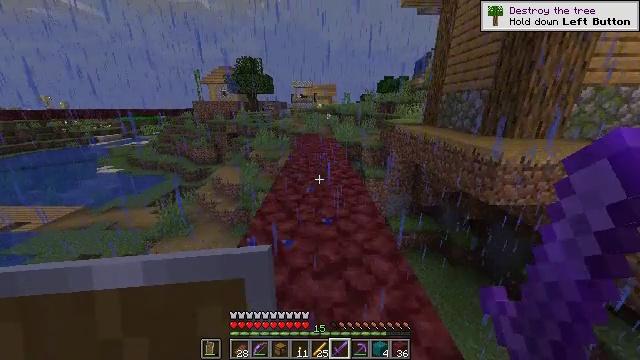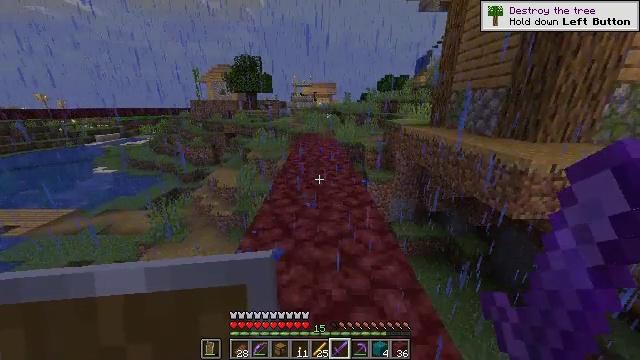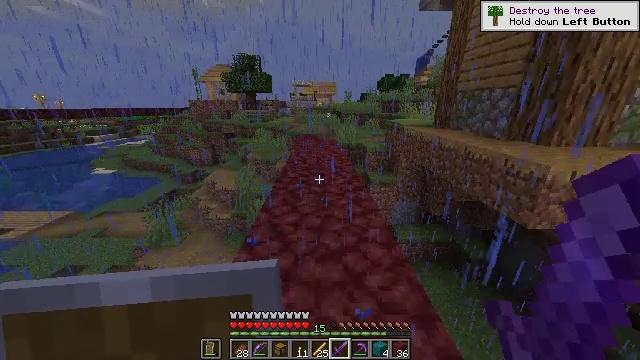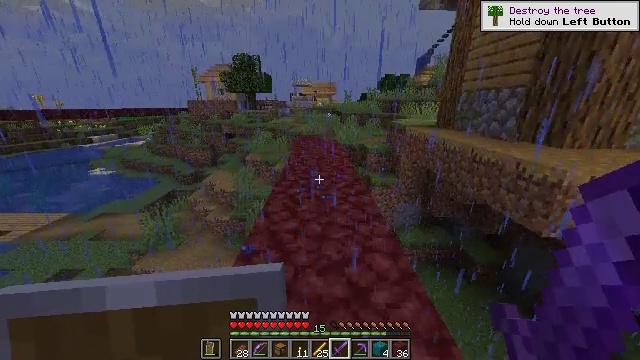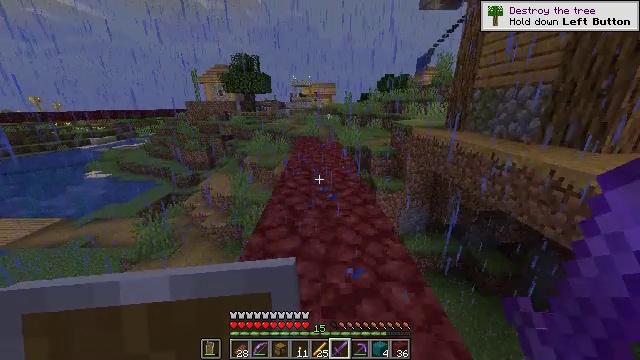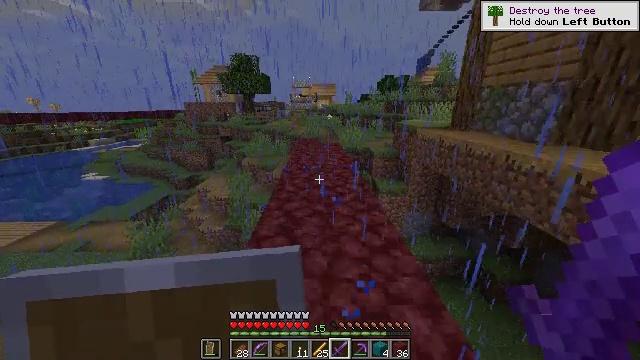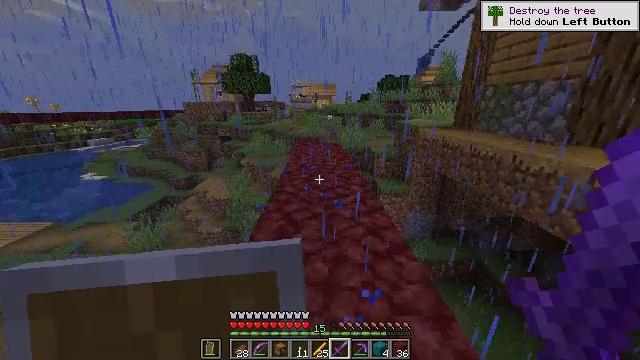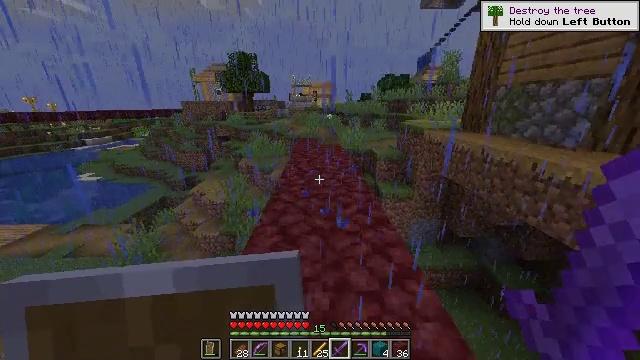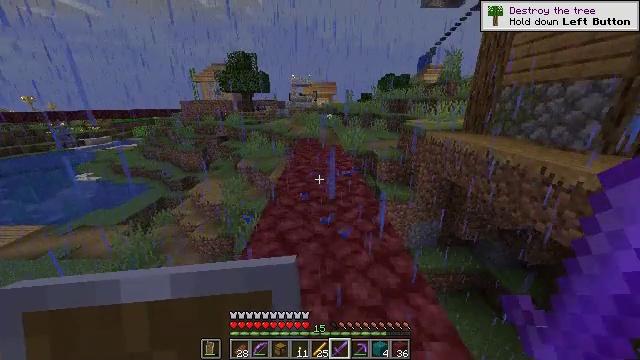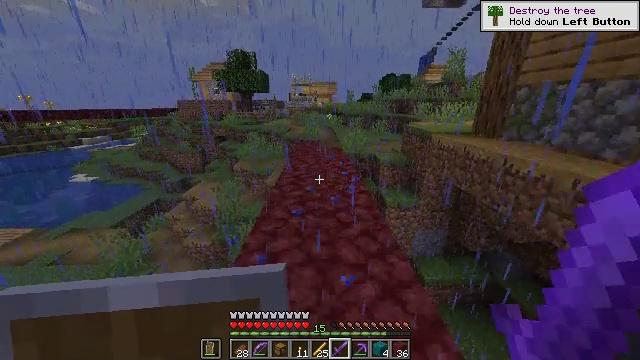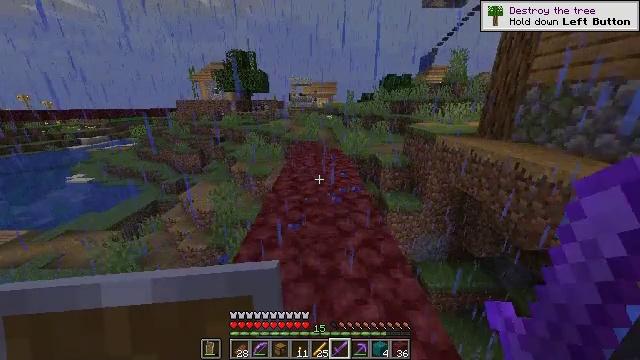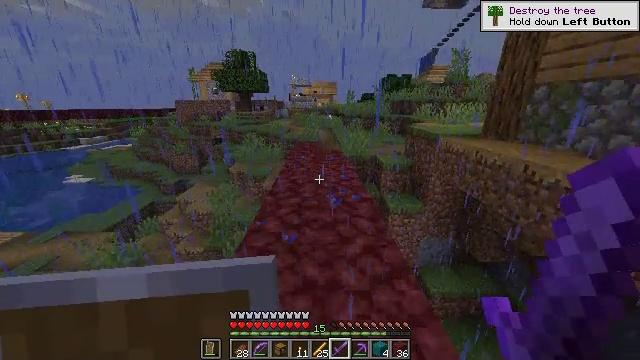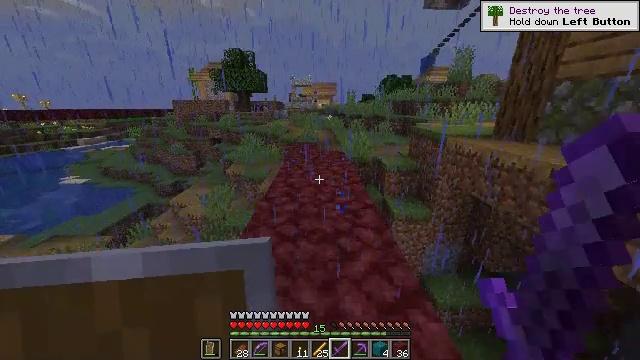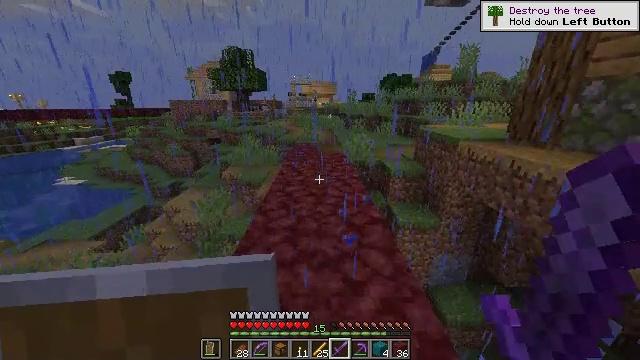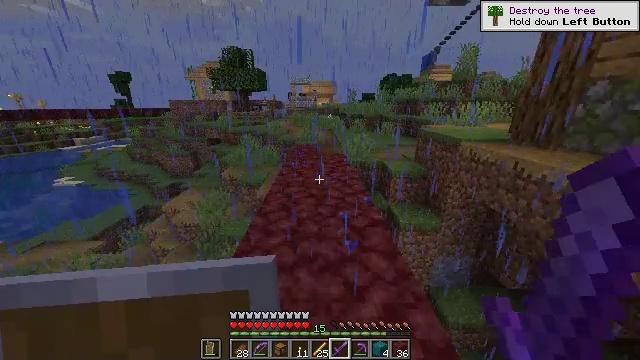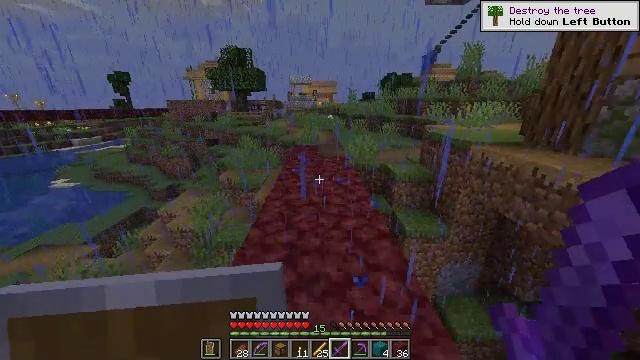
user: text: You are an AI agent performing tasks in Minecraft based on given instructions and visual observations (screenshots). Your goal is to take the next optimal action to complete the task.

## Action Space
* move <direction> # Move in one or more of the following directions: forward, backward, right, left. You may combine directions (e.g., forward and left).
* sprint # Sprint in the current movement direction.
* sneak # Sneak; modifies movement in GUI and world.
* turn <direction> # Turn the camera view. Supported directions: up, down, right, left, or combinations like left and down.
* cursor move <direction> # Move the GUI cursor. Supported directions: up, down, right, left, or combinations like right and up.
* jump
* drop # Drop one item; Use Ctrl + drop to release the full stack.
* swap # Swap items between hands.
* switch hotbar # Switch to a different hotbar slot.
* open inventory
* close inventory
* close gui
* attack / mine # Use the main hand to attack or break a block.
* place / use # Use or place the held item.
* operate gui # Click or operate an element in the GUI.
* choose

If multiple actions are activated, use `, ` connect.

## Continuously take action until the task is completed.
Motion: motion action
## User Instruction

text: Use blaze rods to make blaze powder.
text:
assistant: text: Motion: move forward
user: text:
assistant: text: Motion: move forward
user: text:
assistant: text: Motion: move forward
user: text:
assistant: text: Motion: move forward
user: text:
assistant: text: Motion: move forward
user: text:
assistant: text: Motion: move forward
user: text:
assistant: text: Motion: move forward
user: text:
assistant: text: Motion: move forward
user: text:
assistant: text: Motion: move forward
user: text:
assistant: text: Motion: move forward
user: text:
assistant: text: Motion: move forward
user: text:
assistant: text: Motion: move forward
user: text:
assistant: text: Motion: move forward
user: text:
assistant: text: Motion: move forward
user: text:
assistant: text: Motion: move forward
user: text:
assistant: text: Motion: move forward
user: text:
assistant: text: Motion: move forward
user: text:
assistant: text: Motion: move forward
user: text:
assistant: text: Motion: move forward
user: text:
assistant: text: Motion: move forward
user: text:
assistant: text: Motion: move forward
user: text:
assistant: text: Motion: move forward
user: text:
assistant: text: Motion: move forward
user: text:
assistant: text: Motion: move forward
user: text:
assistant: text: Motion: move forward
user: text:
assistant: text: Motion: move forward
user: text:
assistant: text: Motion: move forward
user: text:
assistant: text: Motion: move forward
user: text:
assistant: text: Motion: move forward
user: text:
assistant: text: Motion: move forward